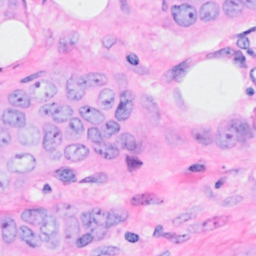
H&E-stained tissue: Breast